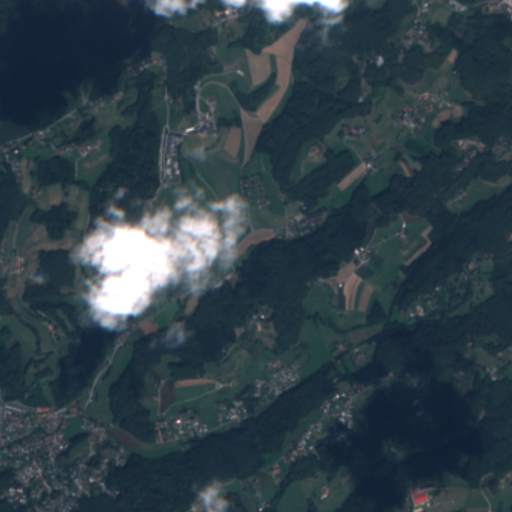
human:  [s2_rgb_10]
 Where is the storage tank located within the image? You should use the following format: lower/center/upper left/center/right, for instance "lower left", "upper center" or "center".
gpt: The storage tank is located in the center left of the image.
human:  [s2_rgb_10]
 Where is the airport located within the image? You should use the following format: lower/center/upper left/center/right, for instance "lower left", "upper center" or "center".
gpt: There is no airport in the image.